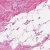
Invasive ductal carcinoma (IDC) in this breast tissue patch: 0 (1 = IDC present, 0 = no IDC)